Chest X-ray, PA view. Patient: 52 years old, sex F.
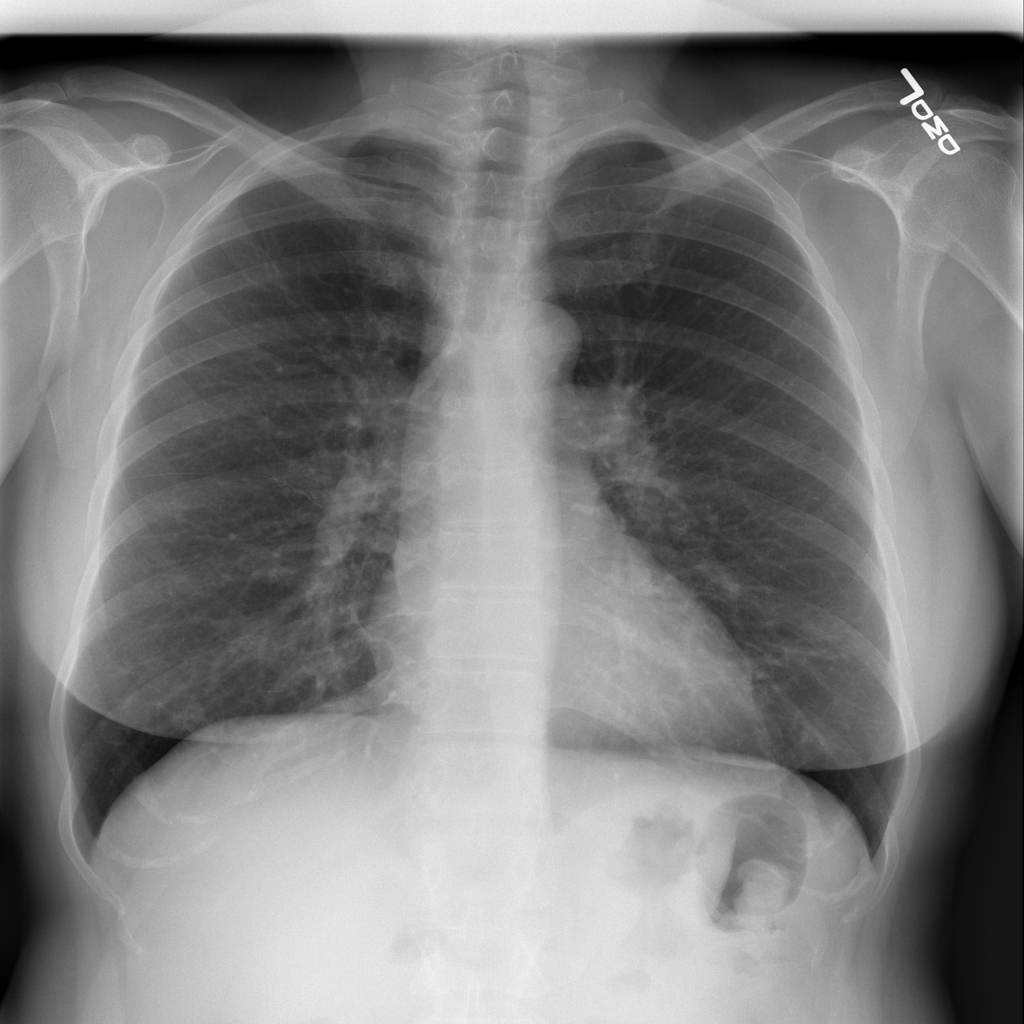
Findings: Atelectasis